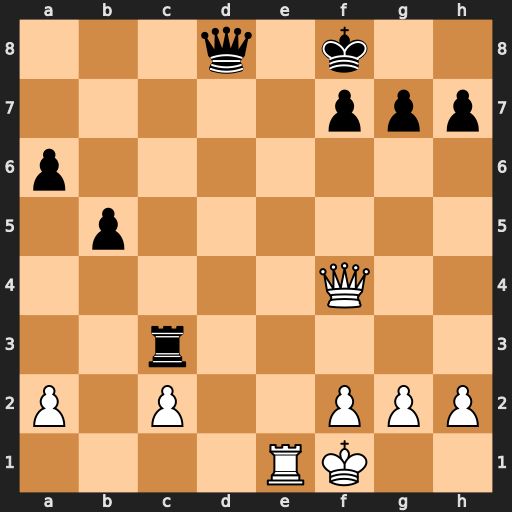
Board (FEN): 3q1k2/5ppp/p7/1p6/5Q2/2r5/P1P2PPP/4RK2
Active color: w
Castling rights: -
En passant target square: -
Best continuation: Qb4+ Kg8 Qxc3